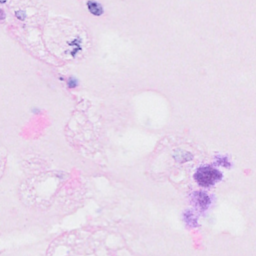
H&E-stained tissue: Breast